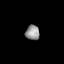
Tissue: lung
Cell type: Endothelial cells
Senescence score: 0.6019
Nuclear area (px): 206
Mean DAPI intensity: 146.243